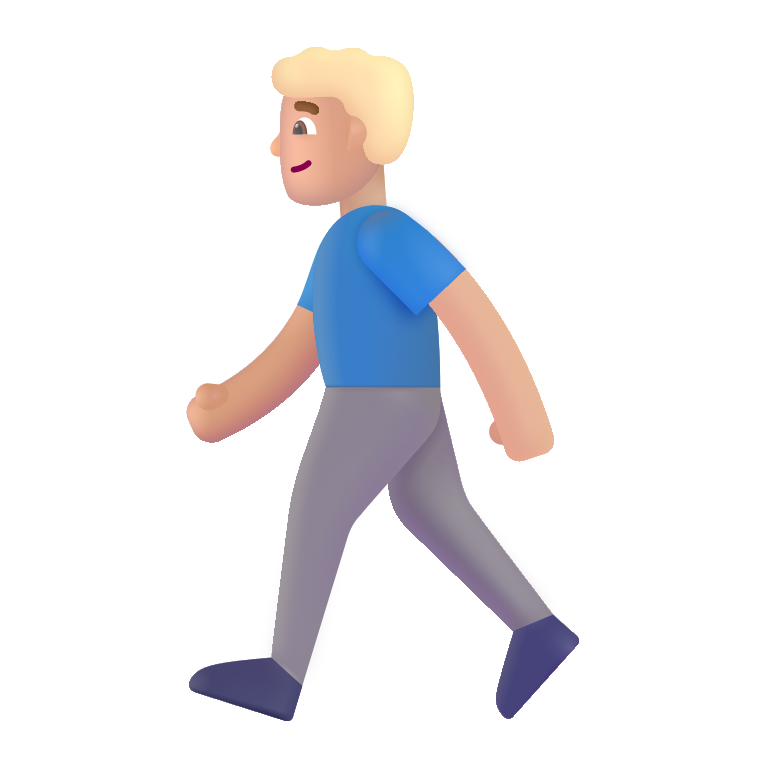
man walking color  light